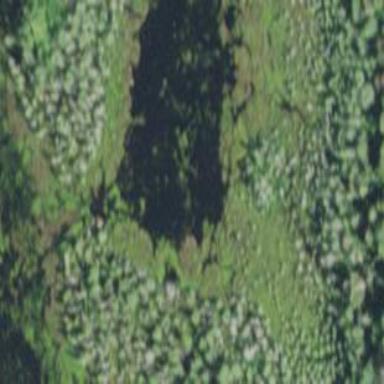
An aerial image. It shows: Serene pond surrounded by nature.